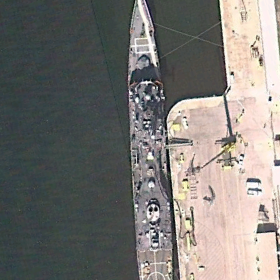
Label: Ticonderoga-class_cruiser